Question: I'm still learning iOS development, so I apologize if my title is not accurate terminology :(
I have a TabBarController and one of the views associated with it has its own ViewController class.
I'm trying to display the iOS contacts when this scene loads up. I want the contacts UI to be contained within the tab bar bounds. Right now, it pops up and replaced the the whole scene, so I lose my tab bar at the bottom. I would like to keep it.
Any suggestions?
Here is my current code for this class
'''
#import "DeviceContactsViewController.h"
@interface DeviceContactsViewController ()
@end
@implementation DeviceContactsViewController
- (id)initWithNibName:(NSString *)nibNameOrNil bundle:(NSBundle *)nibBundleOrNil
{
self = [super initWithNibName:nibNameOrNil bundle:nibBundleOrNil];
if (self) {
// Custom initialization
}
return self;
}
- (void)viewDidLoad
{
[super viewDidLoad];
}
- (void)didReceiveMemoryWarning
{
[super didReceiveMemoryWarning];
// Dispose of any resources that can be recreated.
}
- (void)viewDidAppear:(BOOL)animated
{
ABPeoplePickerNavigationController *picker = [[ABPeoplePickerNavigationController alloc] init];
picker.peoplePickerDelegate = self;
[self presentViewController:picker animated:YES completion:nil];
}
#pragma mark - Contacts
- (void)peoplePickerNavigationControllerDidCancel:(ABPeoplePickerNavigationController *)peoplePicker
{
[self dismissViewControllerAnimated:YES completion:nil];
}
- (BOOL)peoplePickerNavigationController: (ABPeoplePickerNavigationController *)peoplePicker
shouldContinueAfterSelectingPerson:(ABRecordRef)person {
[self dismissViewControllerAnimated:YES completion:nil];
return NO;
}
- (BOOL)peoplePickerNavigationController:(ABPeoplePickerNavigationController *)peoplePicker
shouldContinueAfterSelectingPerson:(ABRecordRef)person
property:(ABPropertyID)property
identifier:(ABMultiValueIdentifier)identifier
{
return NO;
}
@end
'''

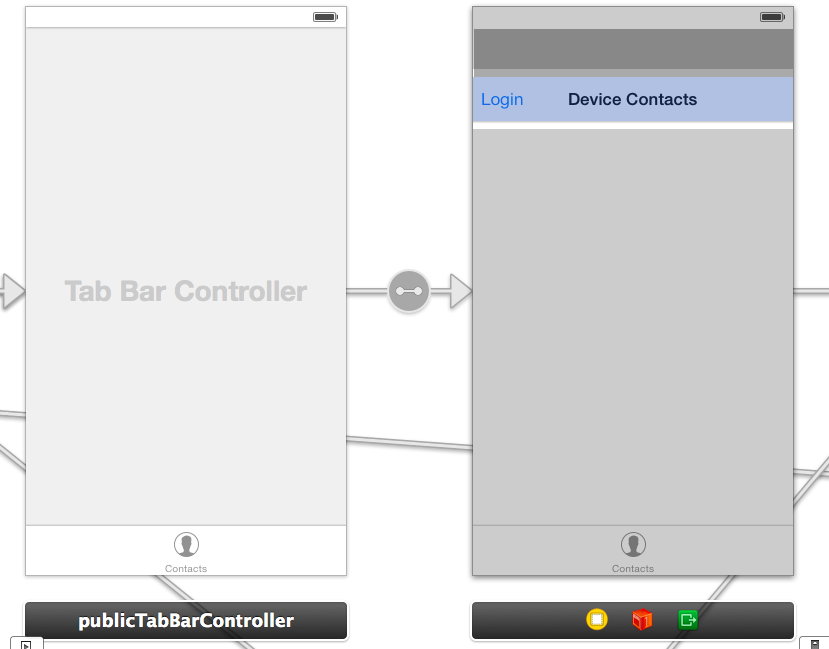
Answer: This Happened because you are saying '[self presentViewController:picker animated:YES completion:nil];', that line will present your view on top of everything, whether you have a tabbar or a navigation bar.
The default behaviour of the Tabbar is to link each one of the tabs to a separate ViewController, so each tabbaritem should be linked to a ViewController from your , you have nothing to do with presenting the ViewController, it happens by default, all the transitions between view controllers happen by default.
Check out this tutorial, you'll see how they're linked together: <URL>
Hope it helps :)